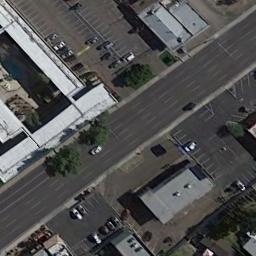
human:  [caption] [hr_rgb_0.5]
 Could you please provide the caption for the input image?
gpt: There are many buildings on both sides of the freeway, And many cars are parked in the open space beside the freeway .

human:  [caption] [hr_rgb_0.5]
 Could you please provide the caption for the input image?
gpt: There are three cars on each highway .

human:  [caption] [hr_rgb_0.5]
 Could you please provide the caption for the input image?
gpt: The freeway is next to the parking lot with some cars .

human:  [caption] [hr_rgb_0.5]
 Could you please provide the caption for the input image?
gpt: The straight freeway has some parking lots and buildings on either side of the freeway .

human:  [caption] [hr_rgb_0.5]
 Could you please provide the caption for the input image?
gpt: There are some buildings and parking lots beside the freeway .